Field crop: maize
Growth stage: 2
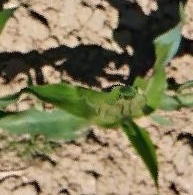
Species: maize